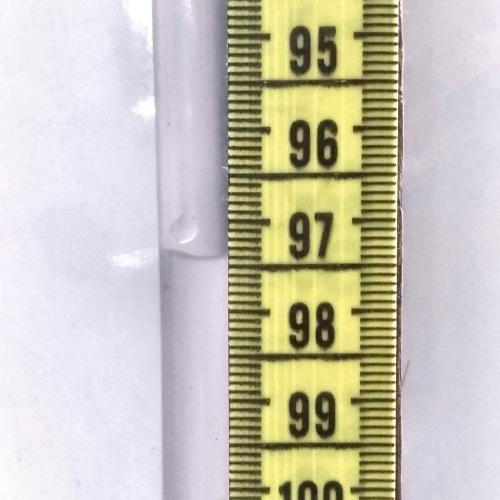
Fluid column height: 97.4 cm